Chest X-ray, PA view. Patient: 75 years old, sex M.
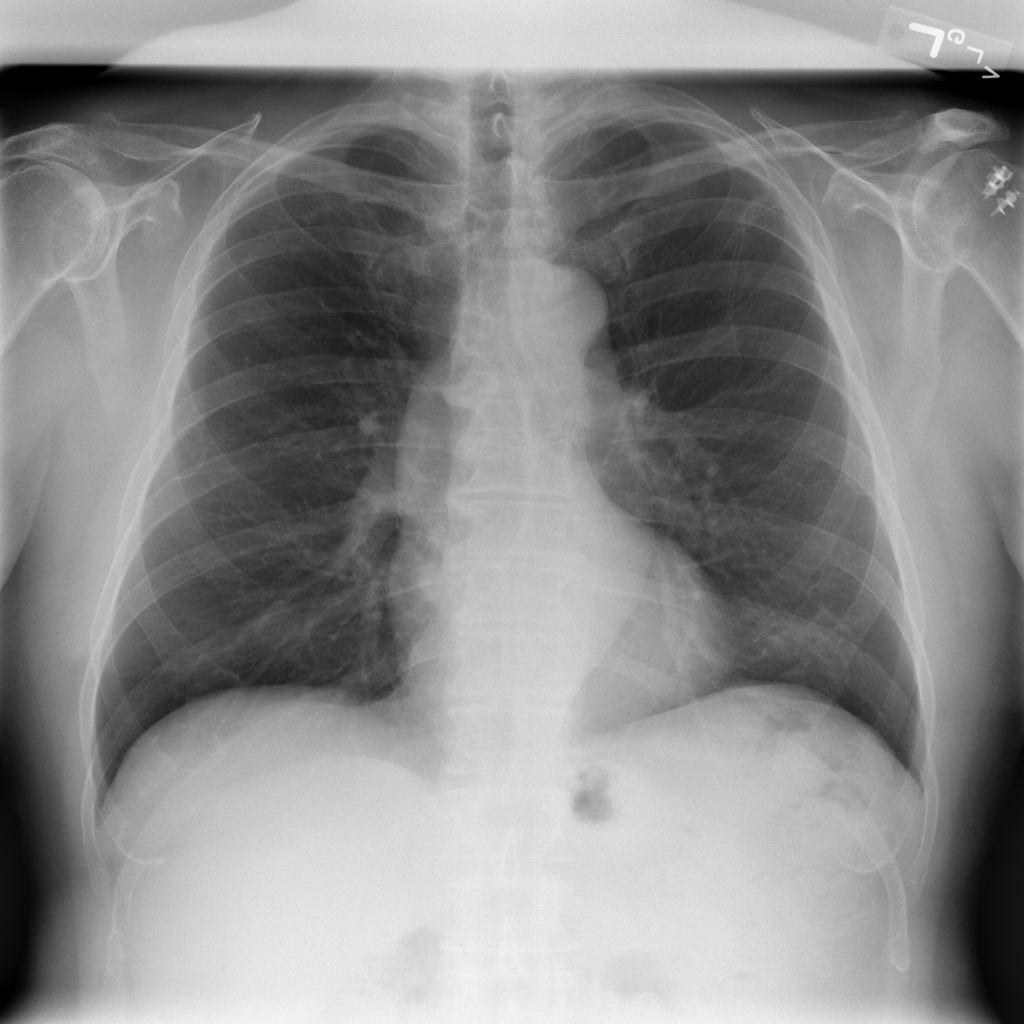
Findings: No Finding